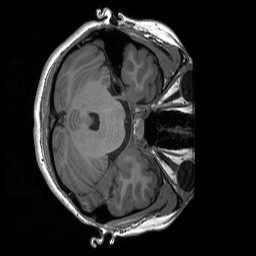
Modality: T1w
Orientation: axial
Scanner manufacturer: siemens
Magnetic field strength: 3 T
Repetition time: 1.76 s
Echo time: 0.0022 s